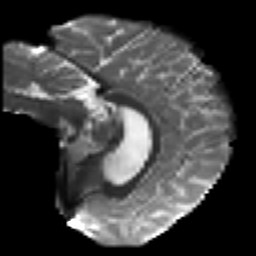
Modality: T2w
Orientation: sagittal
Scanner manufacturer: ge
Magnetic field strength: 3 T
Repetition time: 7.98 s
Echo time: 0.0701 s